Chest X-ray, PA view. Patient: 31 years old, sex F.
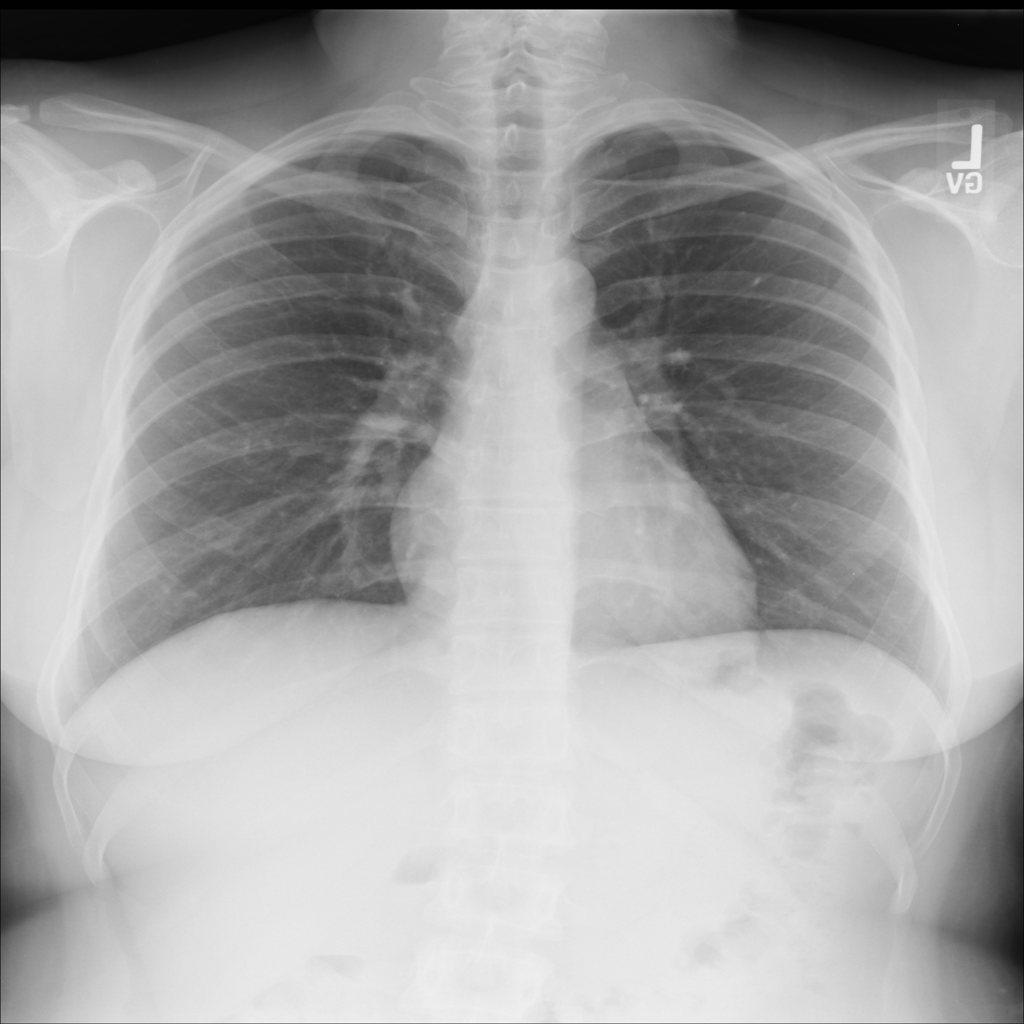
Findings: No Finding